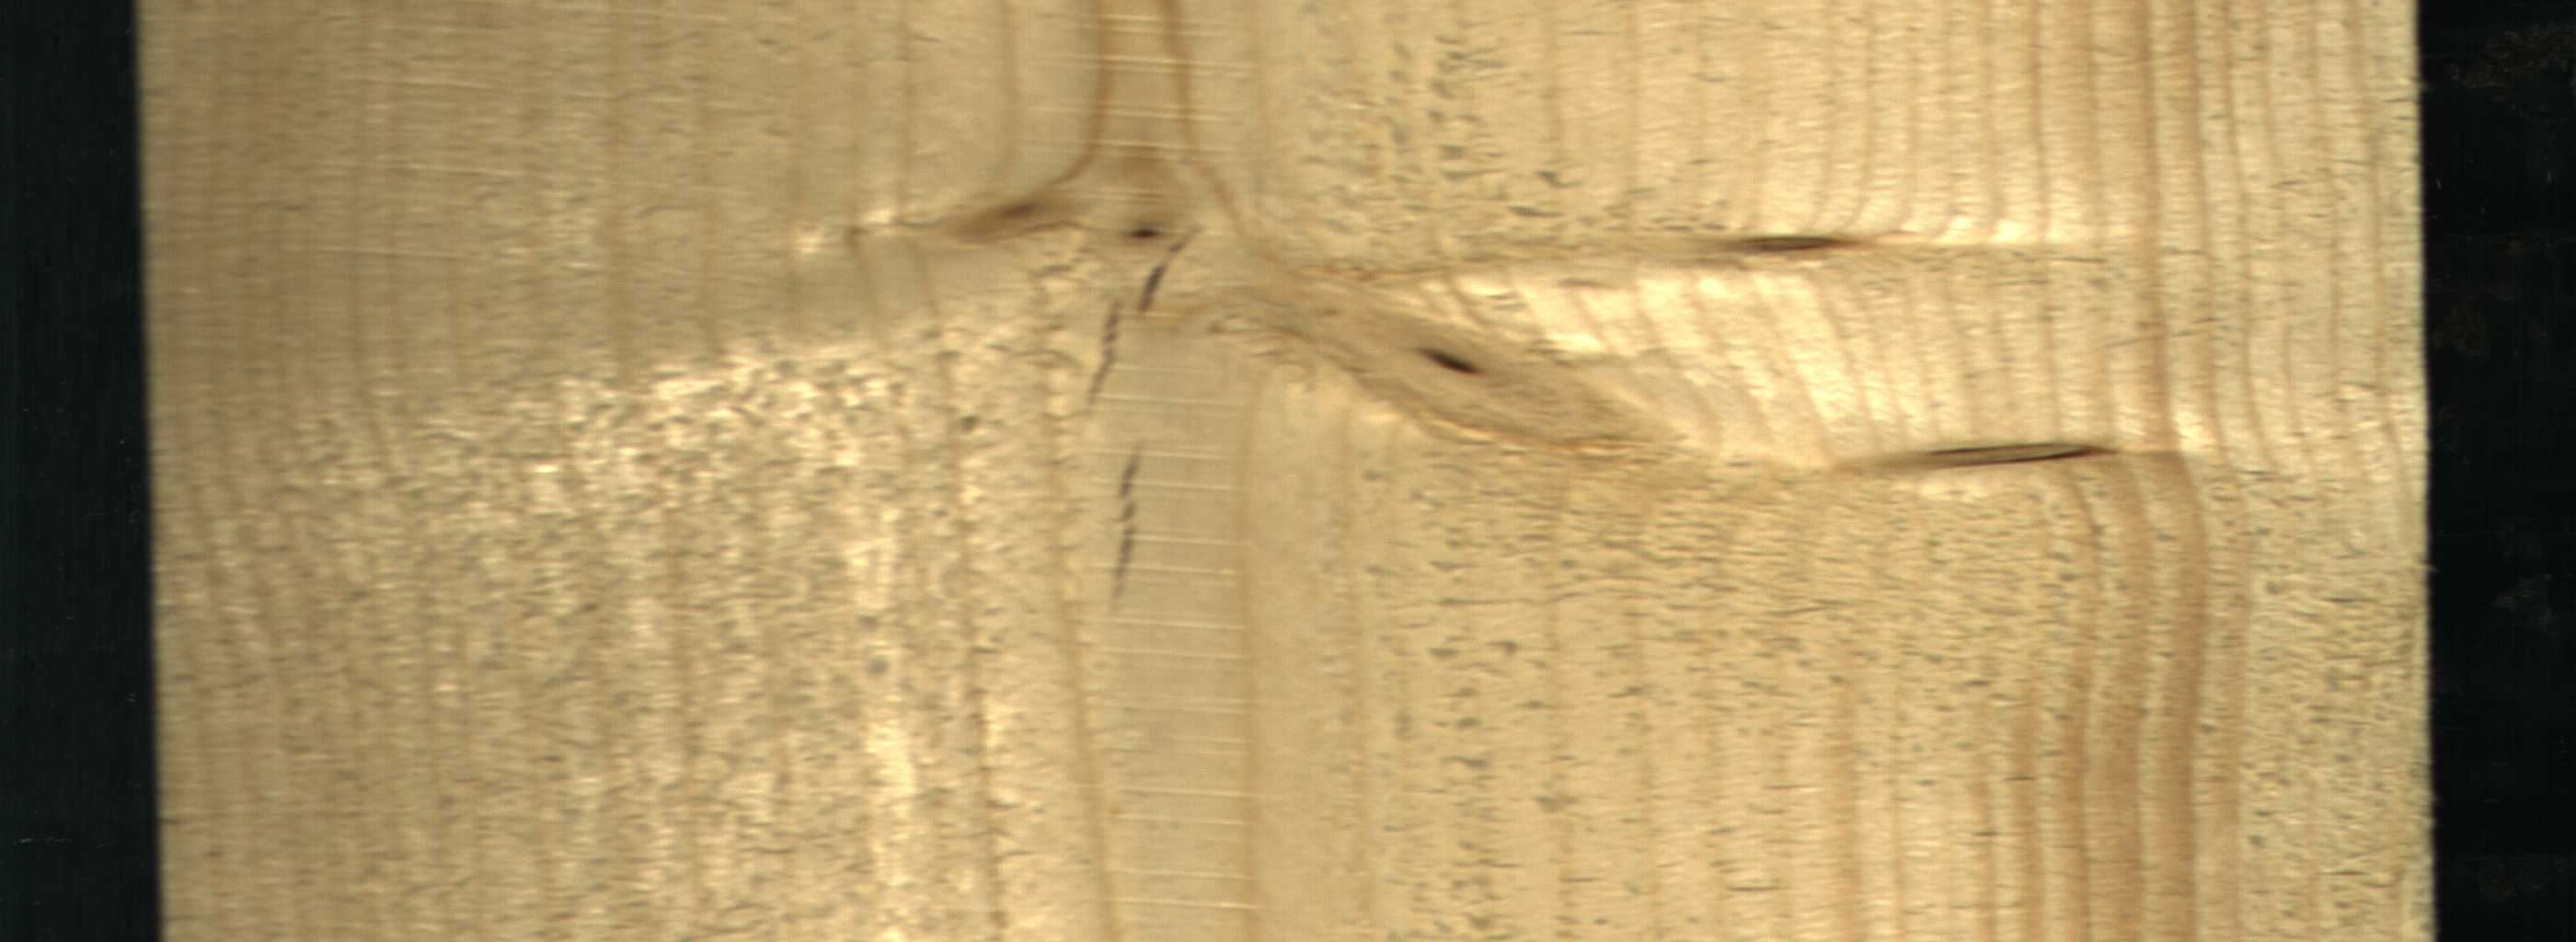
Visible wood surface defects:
Crack
Crack
Live_Knot
Live_Knot
Live_Knot
Live_Knot
Live_Knot